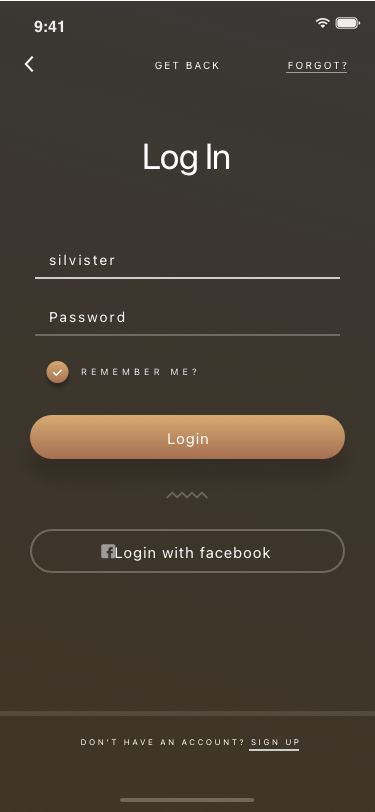
Text in this UI design:
Don’t have an account? Sign up
Login with facebook
Login
remember me?
Password
silvister
Log In
forgot?
get back
9:41